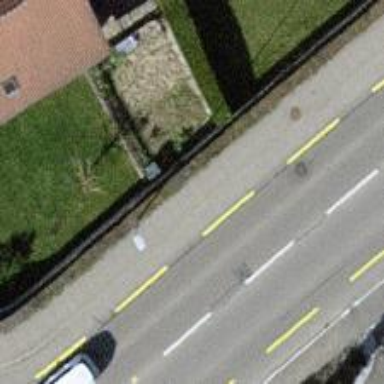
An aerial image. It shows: Gray straight pole as support.